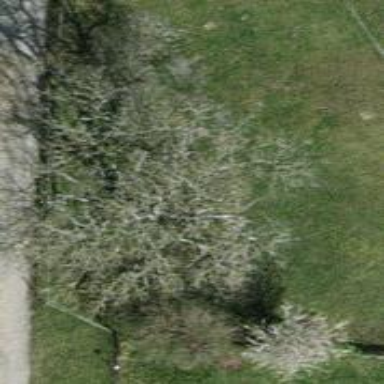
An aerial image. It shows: Broadleaved tree in natural setting.